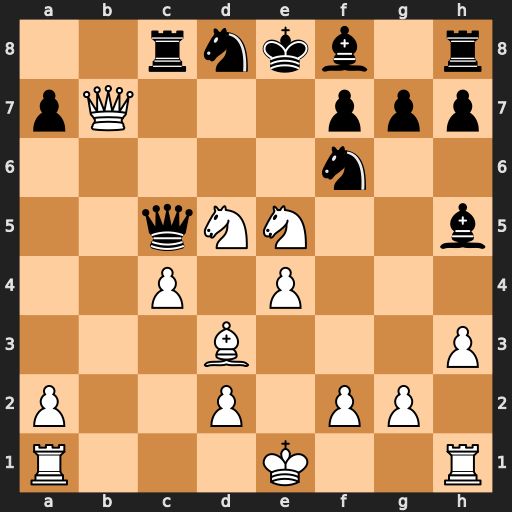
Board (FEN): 2rnkb1r/pQ3ppp/5n2/2qNN2b/2P1P3/3B3P/P2P1PP1/R3K2R
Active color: w
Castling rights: KQk
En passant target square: -
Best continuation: Nxf6+ gxf6 Qd7#